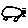
Label: car